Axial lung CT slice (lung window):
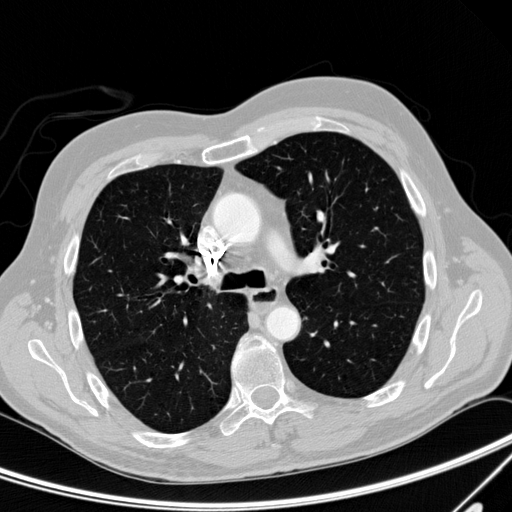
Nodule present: no